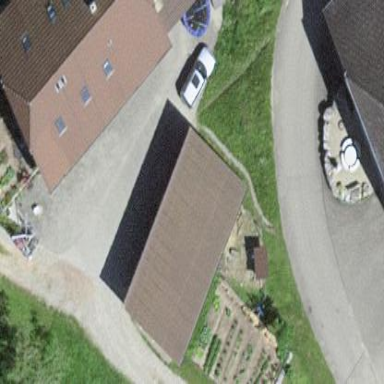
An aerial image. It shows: Shed building.